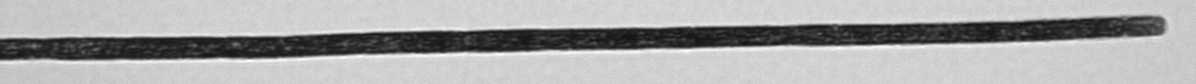
Label: Trichodesmium